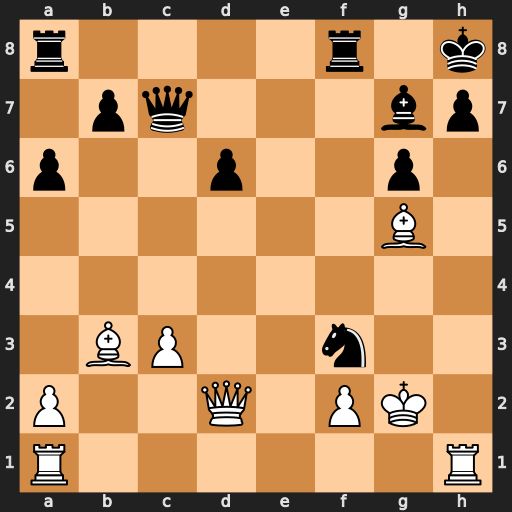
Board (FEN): r4r1k/1pq3bp/p2p2p1/6B1/8/1BP2n2/P2Q1PK1/R6R
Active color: w
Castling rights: -
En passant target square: -
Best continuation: Rxh7+ Kxh7 Rh1+ Bh6 Bxh6